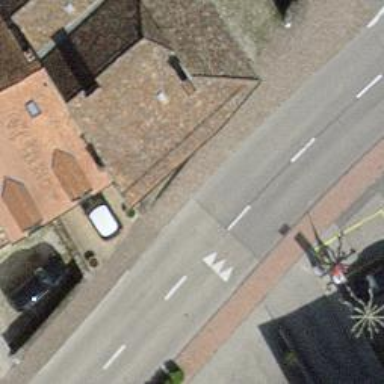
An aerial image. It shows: Traffic calming hump on the road.